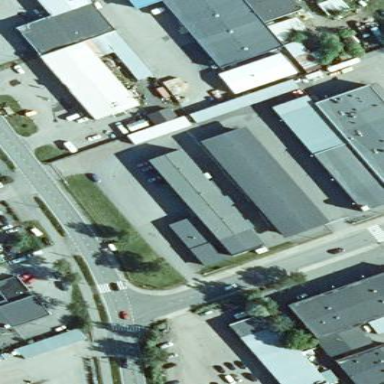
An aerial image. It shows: Building that is trade shop.